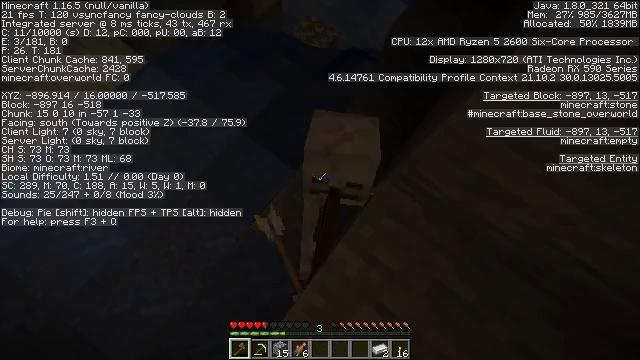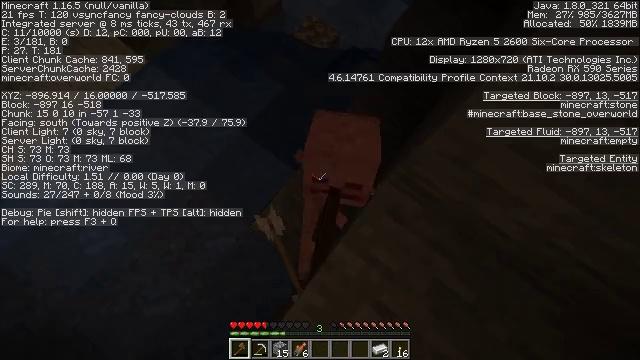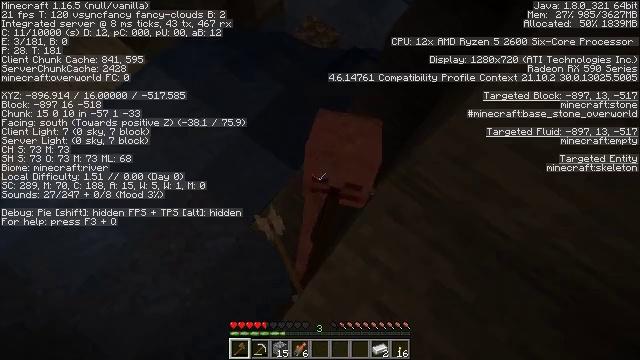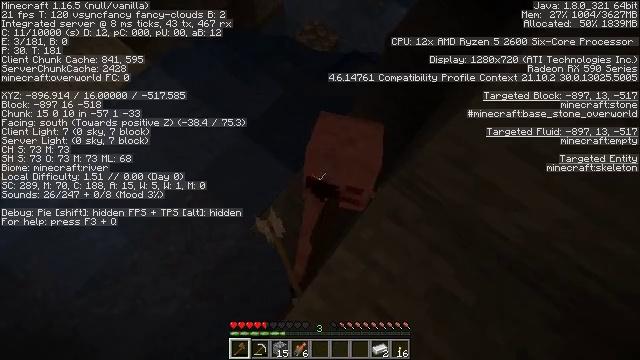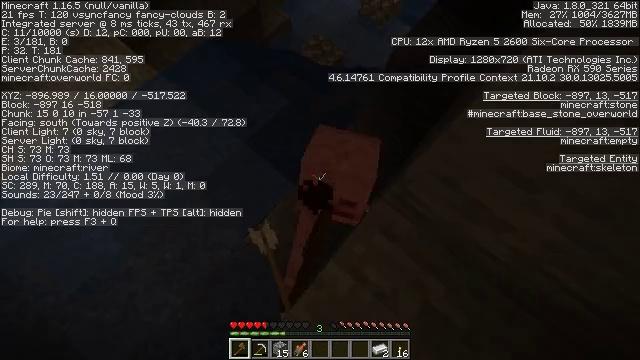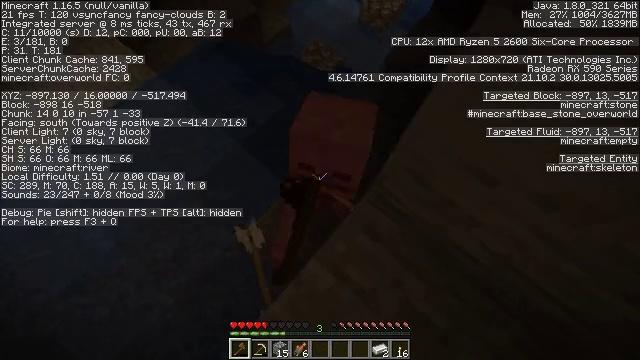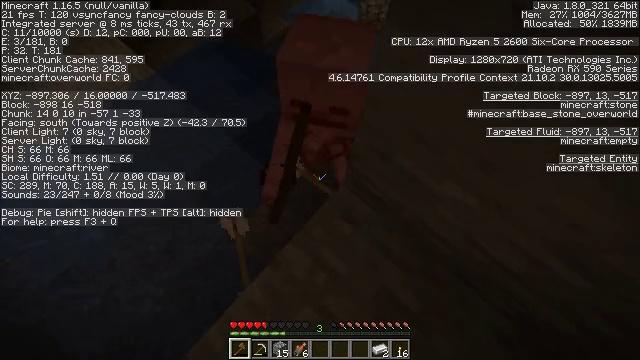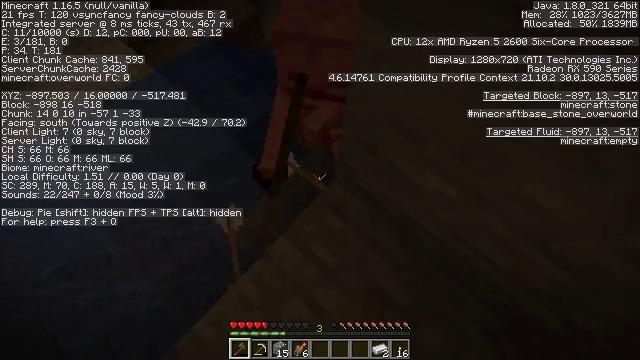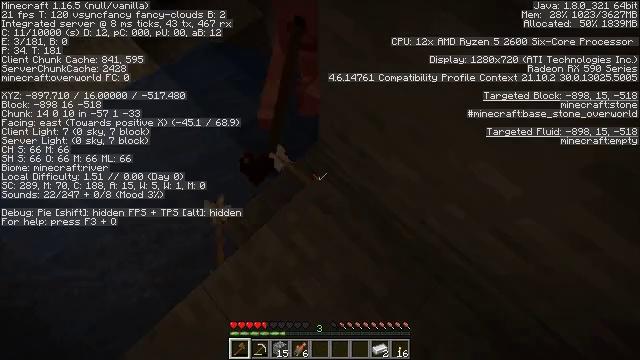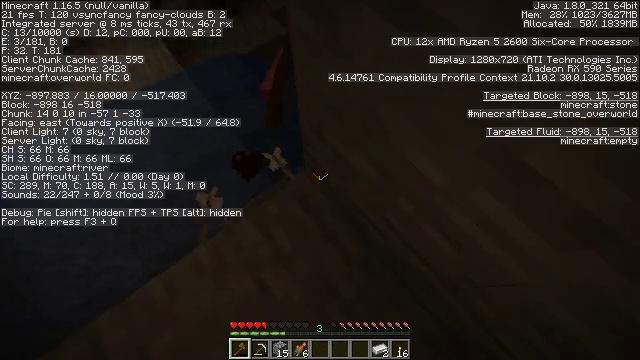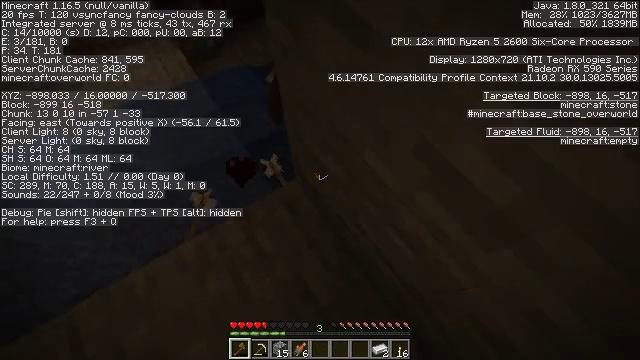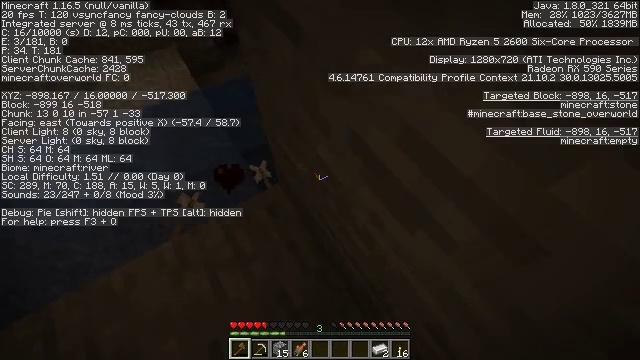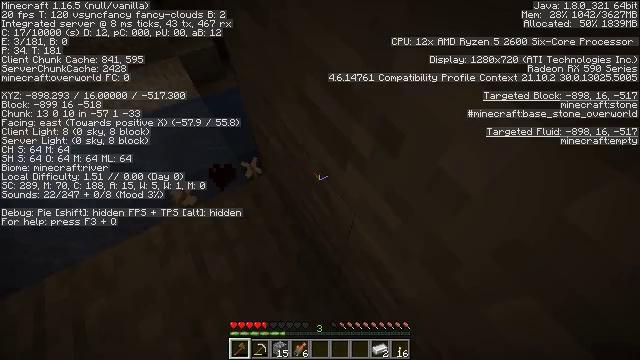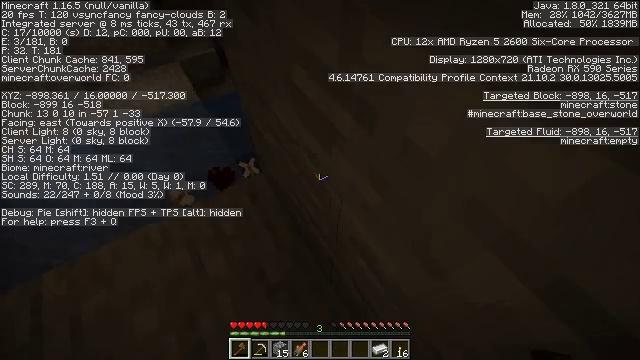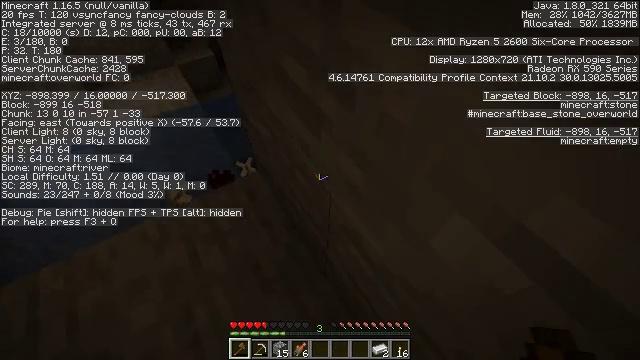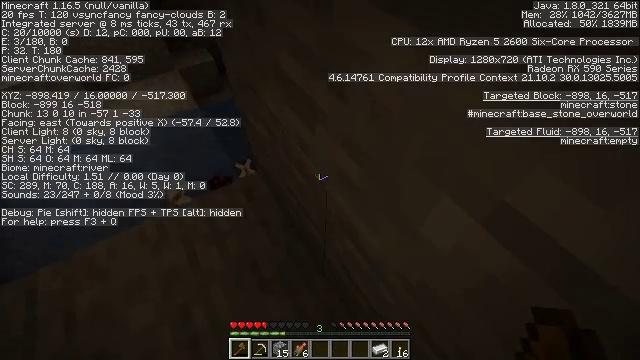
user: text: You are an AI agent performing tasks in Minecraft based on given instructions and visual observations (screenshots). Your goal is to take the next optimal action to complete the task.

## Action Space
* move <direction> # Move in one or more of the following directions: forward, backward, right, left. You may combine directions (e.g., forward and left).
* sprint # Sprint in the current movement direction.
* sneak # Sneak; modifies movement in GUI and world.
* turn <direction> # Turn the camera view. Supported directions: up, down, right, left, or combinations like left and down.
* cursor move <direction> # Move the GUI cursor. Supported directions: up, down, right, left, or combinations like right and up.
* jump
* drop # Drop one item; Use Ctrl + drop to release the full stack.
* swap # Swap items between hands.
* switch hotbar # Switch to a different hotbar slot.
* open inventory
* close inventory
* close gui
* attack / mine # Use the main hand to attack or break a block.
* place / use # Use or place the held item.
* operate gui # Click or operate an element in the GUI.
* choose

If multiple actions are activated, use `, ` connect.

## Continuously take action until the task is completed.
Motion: motion action
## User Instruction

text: Kill a skeleton.
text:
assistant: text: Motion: no_op
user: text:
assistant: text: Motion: no_op
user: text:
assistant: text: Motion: no_op
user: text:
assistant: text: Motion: move right, turn left and up
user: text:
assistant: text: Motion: move back and move right, turn left and up
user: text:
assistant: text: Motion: move back and move right, turn up
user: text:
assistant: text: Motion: move back and move right
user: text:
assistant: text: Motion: move back and move right, turn left and up
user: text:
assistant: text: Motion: move right, turn left and up
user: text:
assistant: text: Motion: move right, turn left and up
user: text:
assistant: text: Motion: move right, turn left and up
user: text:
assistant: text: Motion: move right, turn up
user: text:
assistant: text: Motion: turn up
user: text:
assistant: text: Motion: no_op
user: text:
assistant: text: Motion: no_op
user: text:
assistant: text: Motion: no_op
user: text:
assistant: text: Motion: move forward and move left
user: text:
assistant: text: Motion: move forward and move left
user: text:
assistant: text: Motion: move forward and move left
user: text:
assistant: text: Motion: move forward and move left
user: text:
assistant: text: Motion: move forward and move left
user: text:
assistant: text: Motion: move forward and move left, turn right
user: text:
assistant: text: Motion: move forward and move left, turn right and down
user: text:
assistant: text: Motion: move forward and move left, turn right and down
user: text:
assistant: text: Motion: move forward and move left, turn right and down
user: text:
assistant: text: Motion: move forward
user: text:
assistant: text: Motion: move forward, turn right
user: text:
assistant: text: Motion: move forward, turn right and down
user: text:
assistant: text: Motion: turn right and down
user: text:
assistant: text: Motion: turn right and down, attack / mine